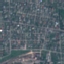
Label: Residential